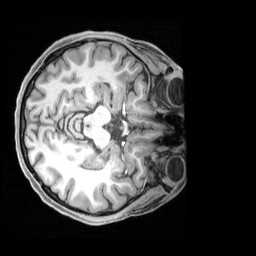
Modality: T1w
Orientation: axial
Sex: female
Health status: ill
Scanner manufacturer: siemens
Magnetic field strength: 3 T
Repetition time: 2.4 s
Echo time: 0.00201 s